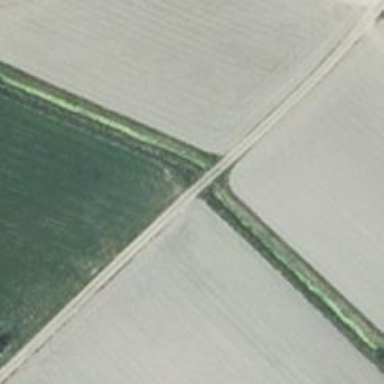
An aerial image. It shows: Track road with bridge.